Question: I'm using a ComboBox with a CompositeCollection as follows:
'''
<ComboBox>
<ComboBox.ItemsSource>
<CompositeCollection>
<ComboBoxItem Content="All"></ComboBoxItem>
<CollectionContainer Collection="{Binding Source={StaticResource AllBitsSource}}" />
</CompositeCollection>
</ComboBox.ItemsSource>
</ComboBox>
'''
The data displayed is exactly as expected, only I now want to set the default index/value/item to be that of the ComboBoxItem with content All and am having some problems.
If I set:
'''
<ComboBoxItem Content="All" IsSelected="True"/>
'''
This gets completely ignored.
I also tried doing:
'''
<ComboBox SelectedIndex="0">
'''
And whilst this does select the All value, when I open the drop down list the value that is highlighted is the very last value to have been loaded onto the ComboBox, and not the All value.
How can I fix this so that my ComboBoxItem content stays selected after the databinding?
I have just tried replacing my '<CollectionContainer>' with another '<ComboBoxItem>' and it works fine that way, even though they're still inside the '<CompositeCollection>'.
Image showing what the problem is:

Code for the AllBitsSource:
XAML:
'''
<Window.Resources>
<CollectionViewSource x:Key="AllBitsSource" Source="{Binding Path=AllBits}" />
'''
Code behind:
'''
private readonly ObservableCollection<string> _bits = new ObservableCollection<string>();
private void GetCurrentSettings()
{
setttings = display.GetDisplaySettings();
foreach (var mode in setttings)
{
var displaySettingInfoArray = mode.GetInfoArray();
if (_bits.Contains(displaySettingInfoArray[4]) == false)
{
_bits.Add(displaySettingInfoArray[4]);
}
}
}
public ObservableCollection<string> AllBits
{
get { return _bits; }
}
'''
'GetCurrentSettings()' is called on 'Main()'
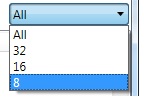
Answer: Since you're adding to your Collection after the ComboBox is constructed, you may have to dip into the Loaded event and set your SelectedIndex there...
'''
<ComboBox Loaded="ComboBox_Loaded">
<ComboBox.ItemsSource>
<CompositeCollection>
<ComboBoxItem Content="All" />
<CollectionContainer Collection="{Binding Source={StaticResource AllBitsSource}}" />
</CompositeCollection>
</ComboBox.ItemsSource>
</ComboBox>
'''
Code behind:
'''
private void ComboBox_Loaded(object sender, RoutedEventArgs e)
{
(sender as ComboBox).SelectedIndex = 0;
}
'''